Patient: sex F, age 57
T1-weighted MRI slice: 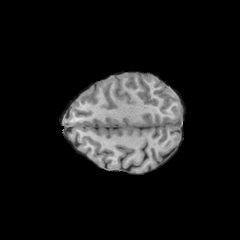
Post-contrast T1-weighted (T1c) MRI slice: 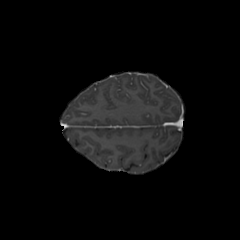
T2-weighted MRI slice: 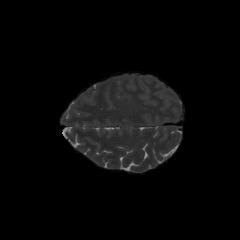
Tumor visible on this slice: no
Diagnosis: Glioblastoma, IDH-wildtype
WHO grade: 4